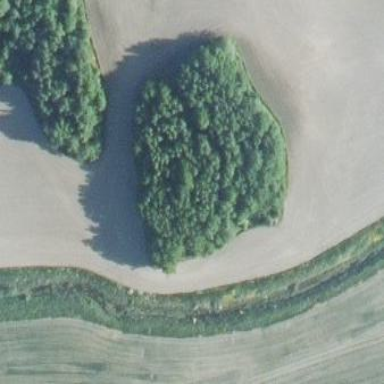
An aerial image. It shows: Forest area dominated by needle-leaved trees.